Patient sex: F
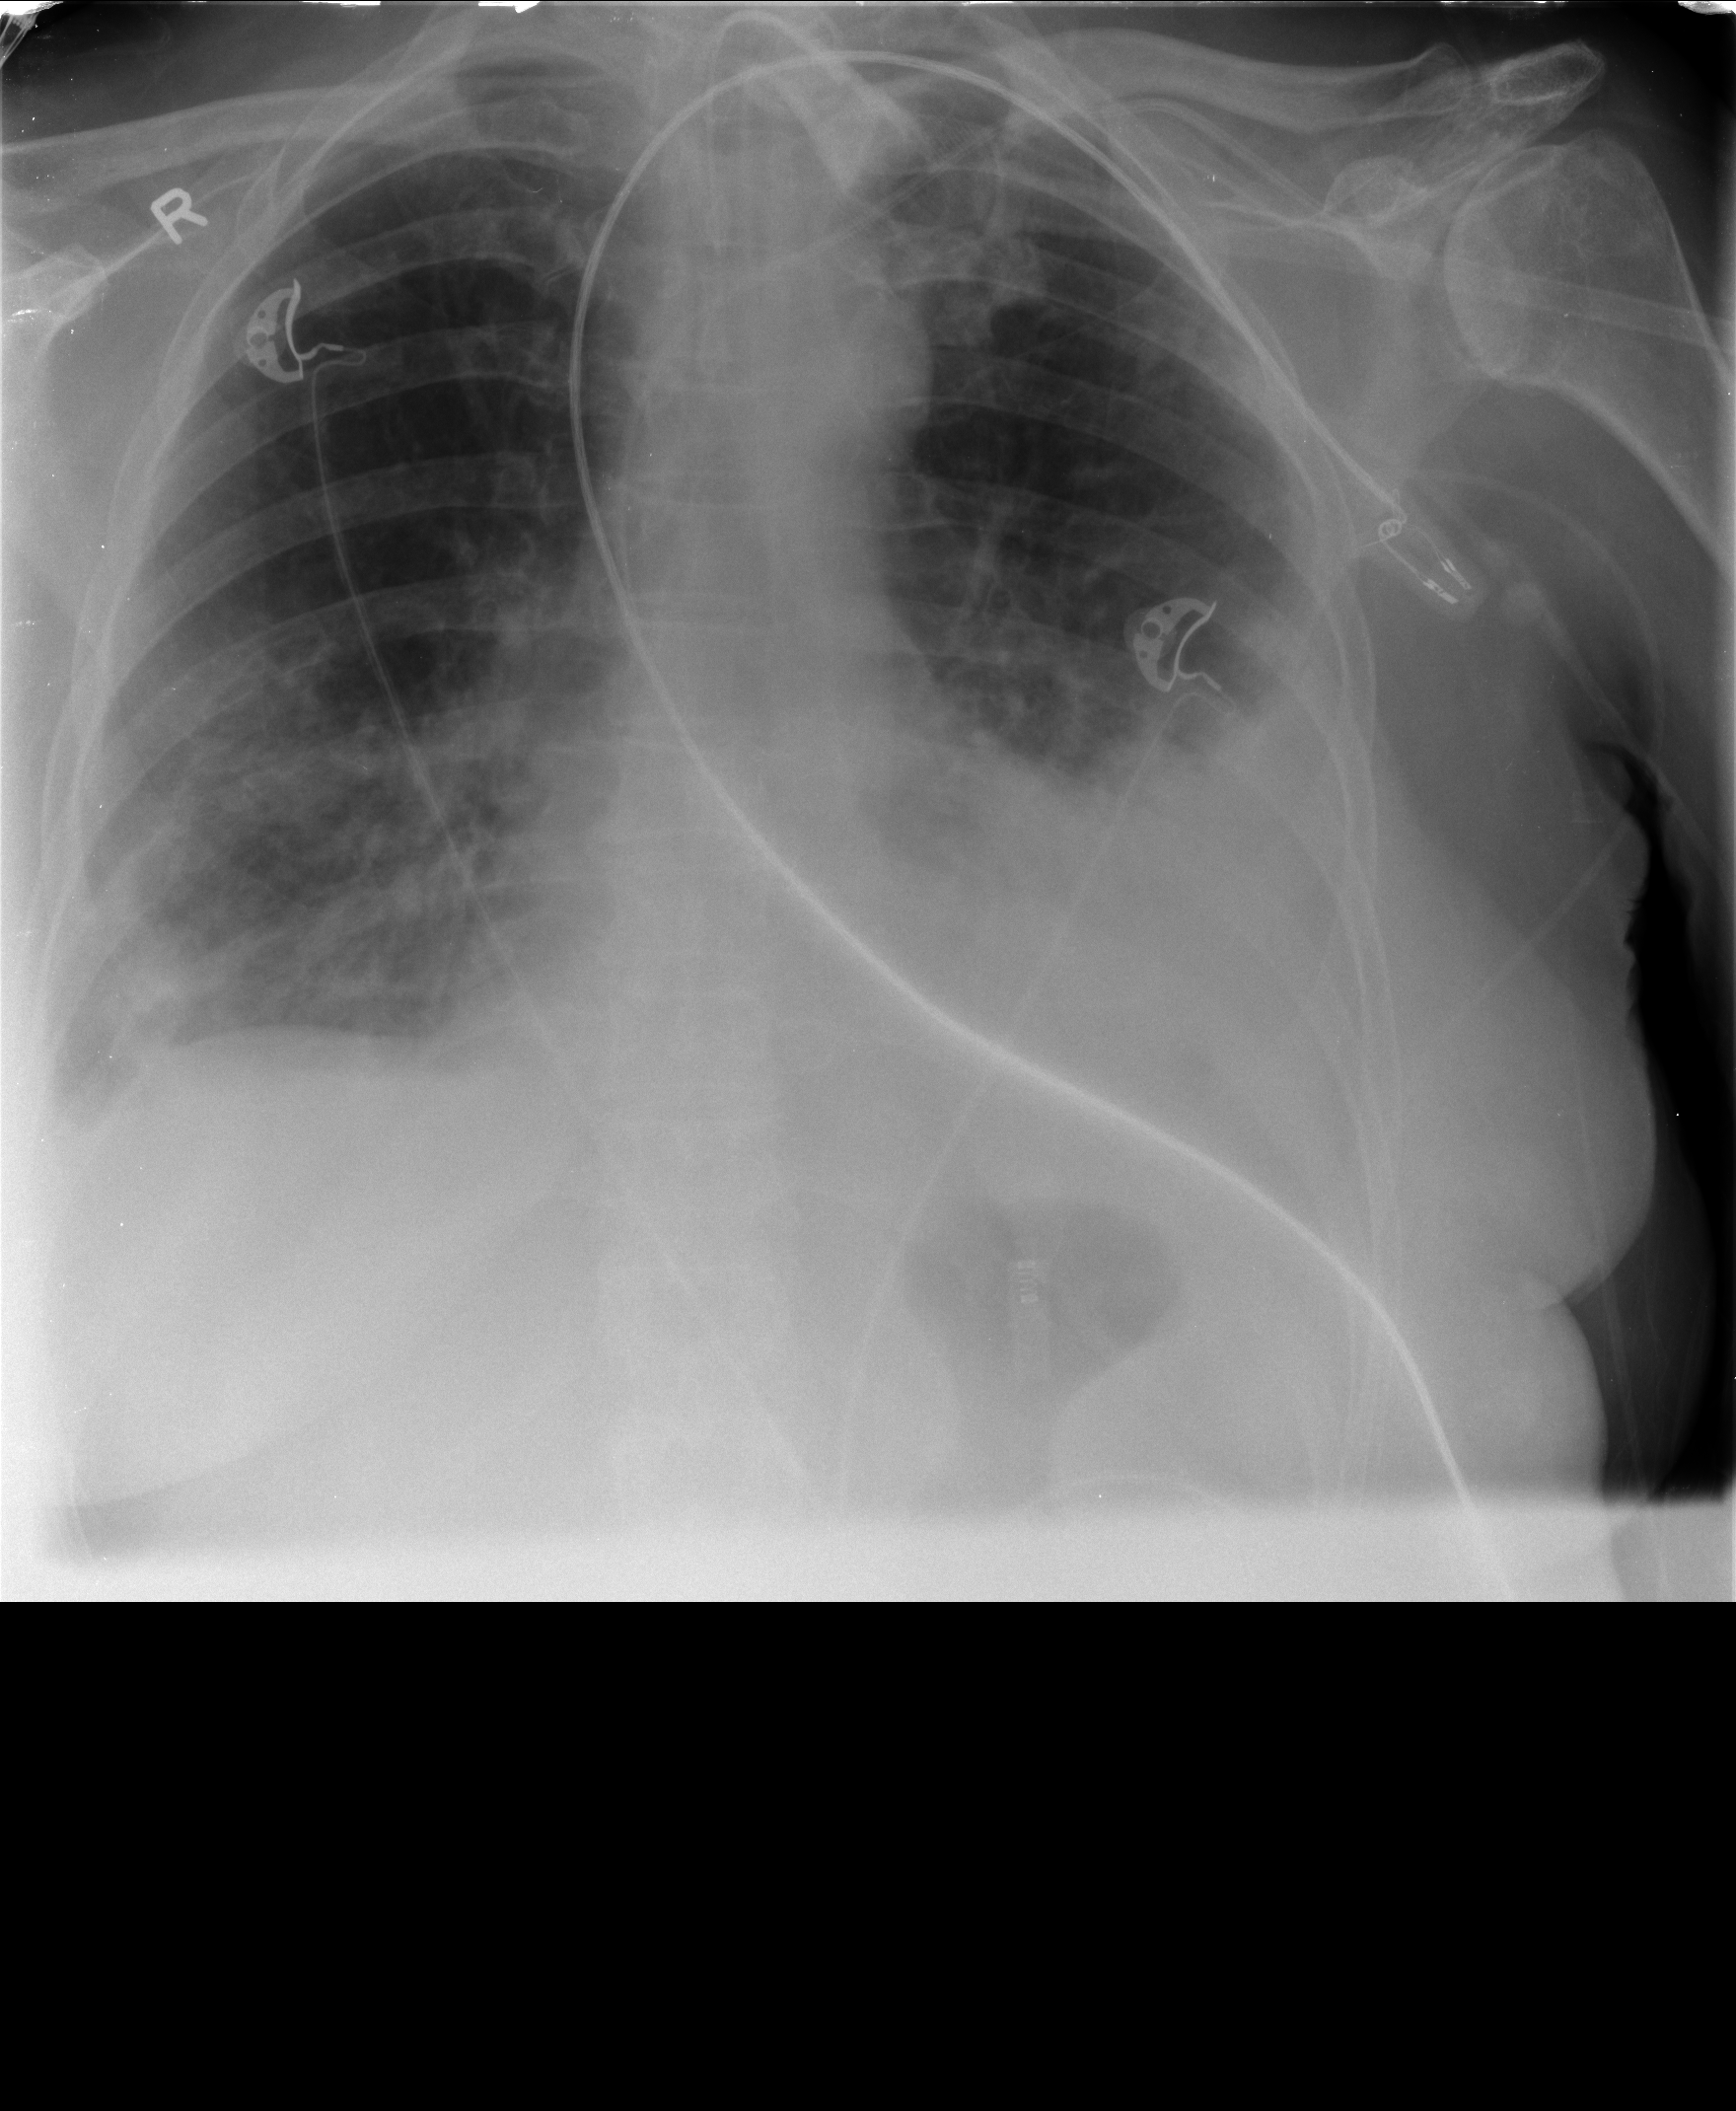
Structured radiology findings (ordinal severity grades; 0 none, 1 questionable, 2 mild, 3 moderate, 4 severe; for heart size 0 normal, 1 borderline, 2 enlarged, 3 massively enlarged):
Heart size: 0
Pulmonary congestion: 2
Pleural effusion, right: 2
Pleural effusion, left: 3
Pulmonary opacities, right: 2
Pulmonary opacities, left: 2
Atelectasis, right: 2
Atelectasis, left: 2